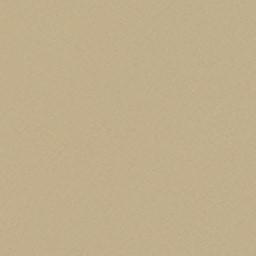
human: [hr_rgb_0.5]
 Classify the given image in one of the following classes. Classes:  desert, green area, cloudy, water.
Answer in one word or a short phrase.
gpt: desert